Interaction volume radius: 5 \u00c5
Interaction volume height: 45 \u00c5
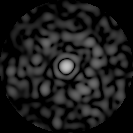
Disorder parameter: 0.8313